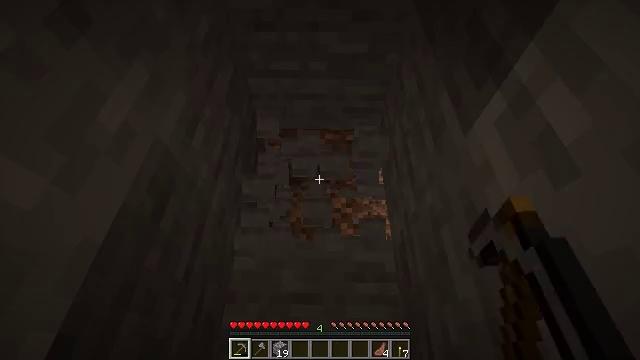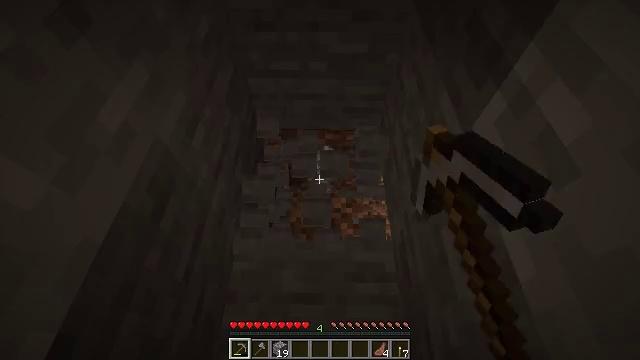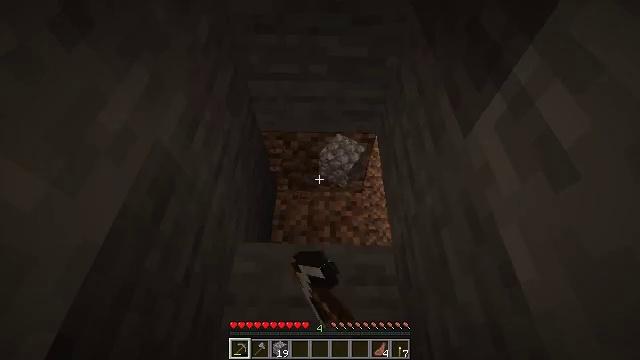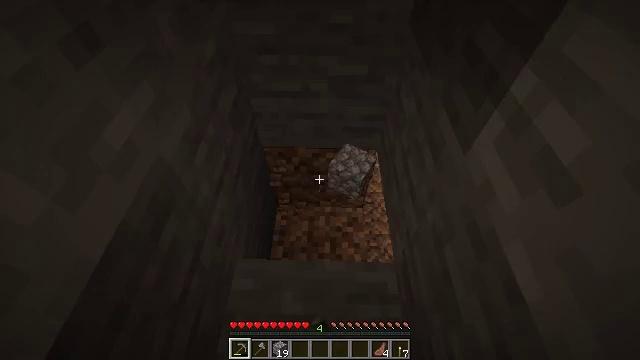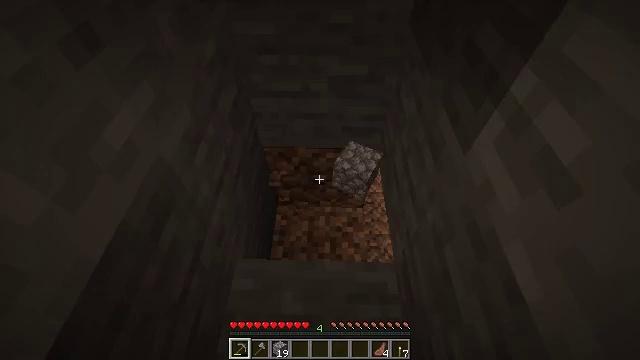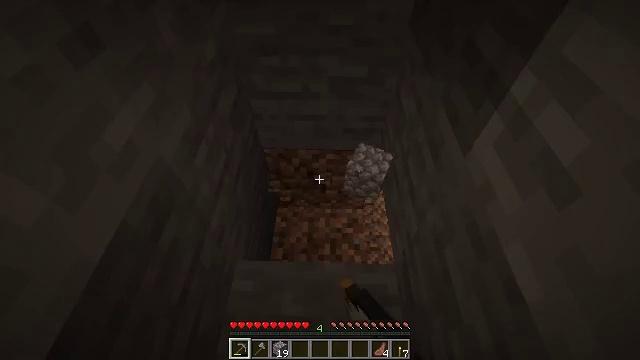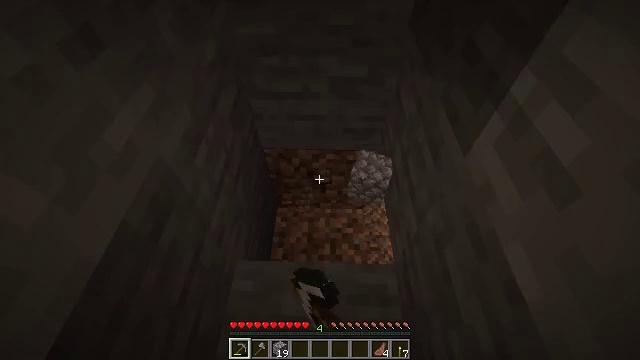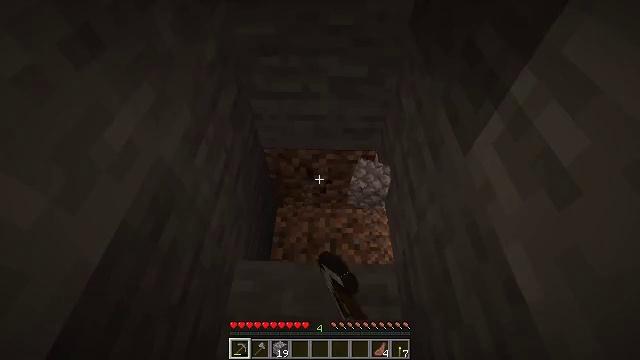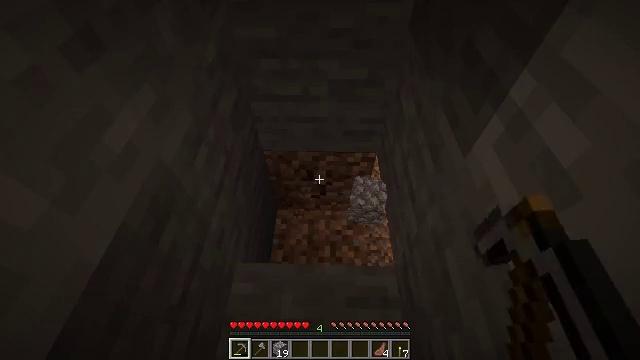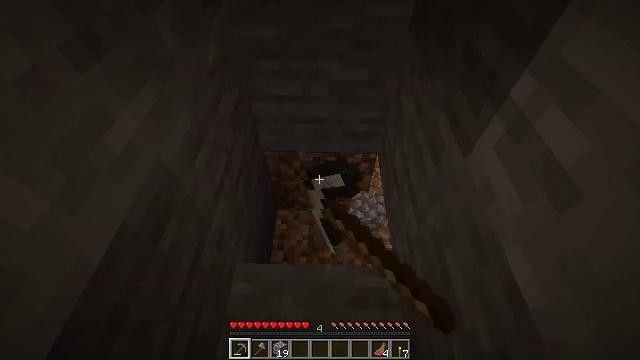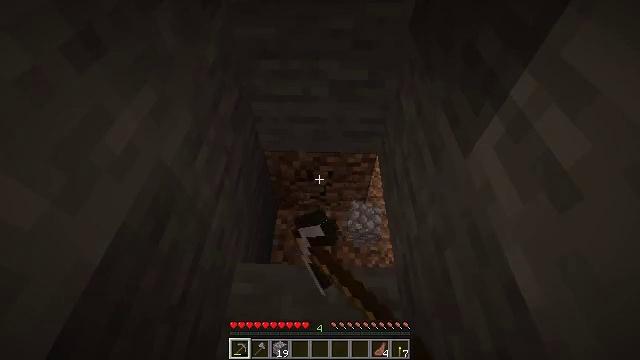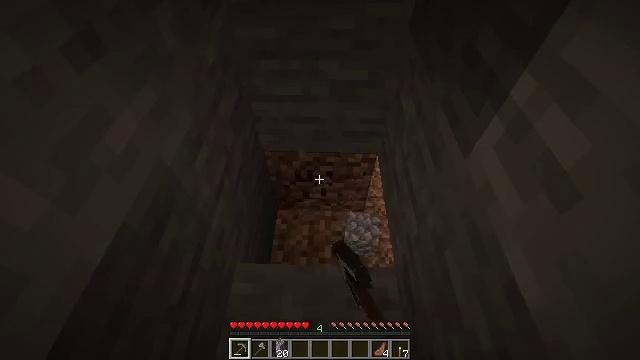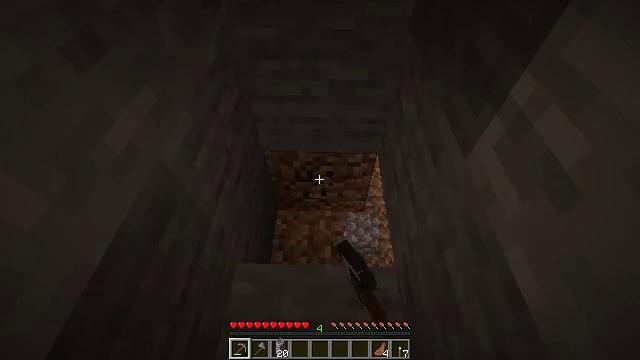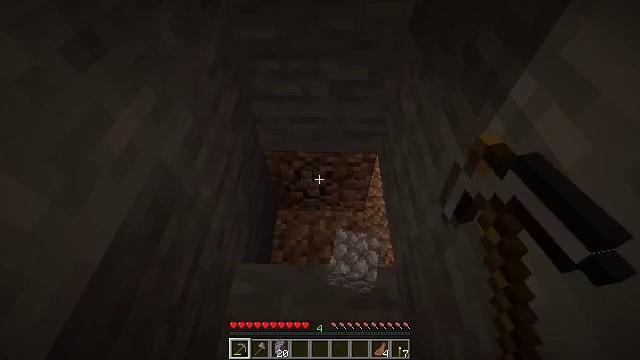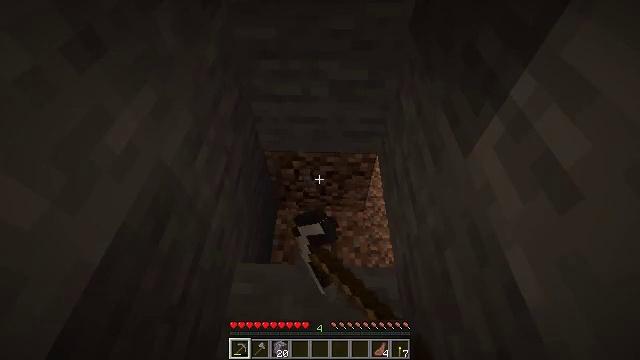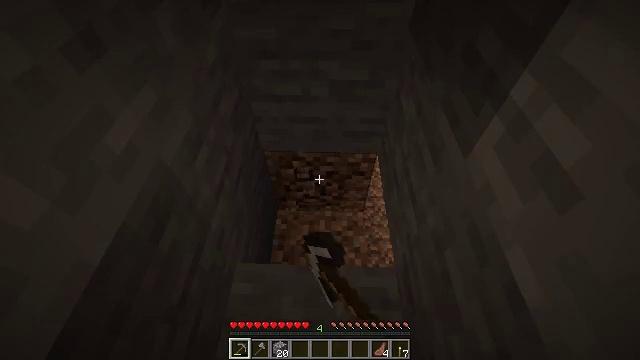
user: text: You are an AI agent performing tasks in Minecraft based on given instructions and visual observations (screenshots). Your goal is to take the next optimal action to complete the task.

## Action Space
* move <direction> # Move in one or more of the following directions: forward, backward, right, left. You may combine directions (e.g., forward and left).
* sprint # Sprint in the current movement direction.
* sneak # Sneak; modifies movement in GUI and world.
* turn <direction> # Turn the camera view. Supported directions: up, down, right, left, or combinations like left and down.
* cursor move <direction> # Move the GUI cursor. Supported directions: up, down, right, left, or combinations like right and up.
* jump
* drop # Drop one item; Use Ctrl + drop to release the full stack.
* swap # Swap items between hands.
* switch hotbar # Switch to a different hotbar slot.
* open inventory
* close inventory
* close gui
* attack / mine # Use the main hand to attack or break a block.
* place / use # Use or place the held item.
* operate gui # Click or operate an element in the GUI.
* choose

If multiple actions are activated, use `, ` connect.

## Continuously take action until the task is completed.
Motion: motion action
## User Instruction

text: Collect dirt by holding left button.
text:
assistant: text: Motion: attack / mine
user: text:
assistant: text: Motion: attack / mine
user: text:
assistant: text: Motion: turn up, attack / mine
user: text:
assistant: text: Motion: attack / mine
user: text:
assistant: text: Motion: attack / mine
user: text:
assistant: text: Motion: attack / mine
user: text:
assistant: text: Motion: attack / mine
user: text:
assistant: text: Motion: attack / mine
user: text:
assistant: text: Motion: attack / mine
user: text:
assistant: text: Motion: attack / mine
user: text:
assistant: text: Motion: attack / mine
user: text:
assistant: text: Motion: attack / mine
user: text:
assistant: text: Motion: attack / mine
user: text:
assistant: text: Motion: attack / mine
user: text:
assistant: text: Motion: attack / mine
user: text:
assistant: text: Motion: attack / mine
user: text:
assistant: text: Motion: attack / mine
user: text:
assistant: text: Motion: attack / mine
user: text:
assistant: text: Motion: attack / mine
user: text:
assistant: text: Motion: attack / mine
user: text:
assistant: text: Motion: attack / mine
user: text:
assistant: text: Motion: attack / mine